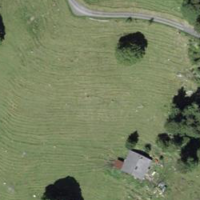
EUNIS habitat code: 23
Species observed at this site:
Pseudochorthippus parallelus
Euthystira brachyptera